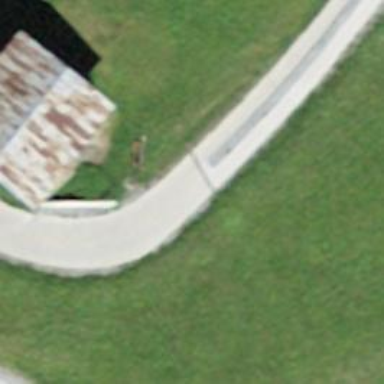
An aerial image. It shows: Shed.